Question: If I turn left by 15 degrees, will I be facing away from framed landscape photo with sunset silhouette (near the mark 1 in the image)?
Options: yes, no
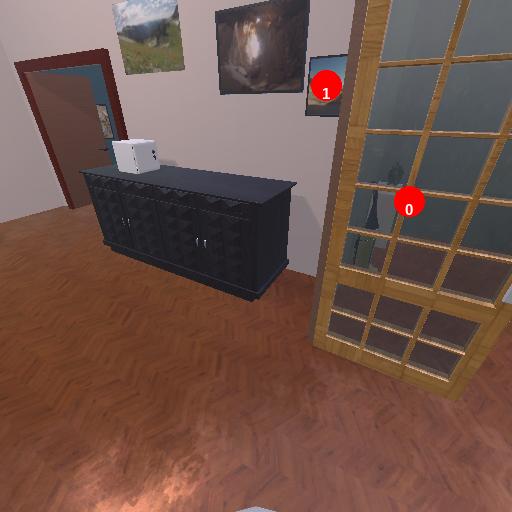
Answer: yes